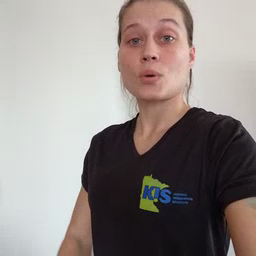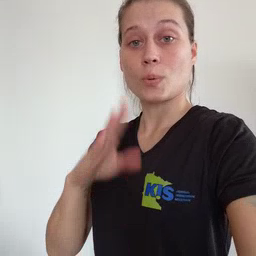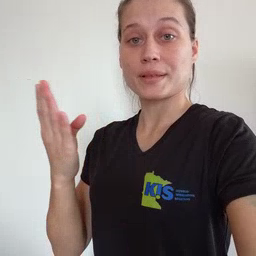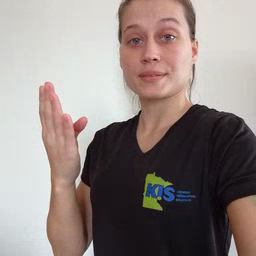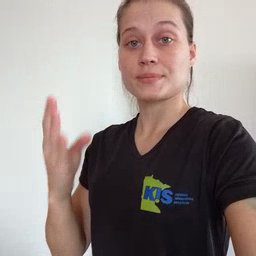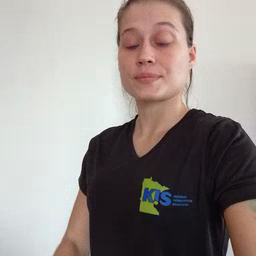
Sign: open